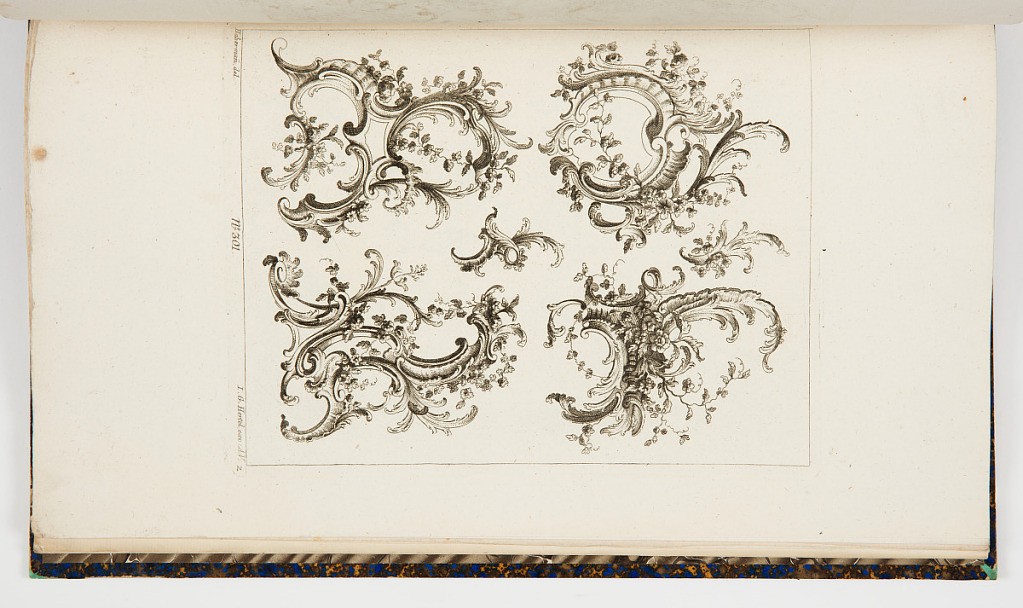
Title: Rocaille Cartouche Designs
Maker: Franz Xaver Habermann, German, 1721 – 1796
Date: mid- 18th century
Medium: Etching on off-white paper
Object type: Print
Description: Sheet filled with variations of cartouches comprised of rocaille scrolls and rinceaux. The plate is signed and numbered.